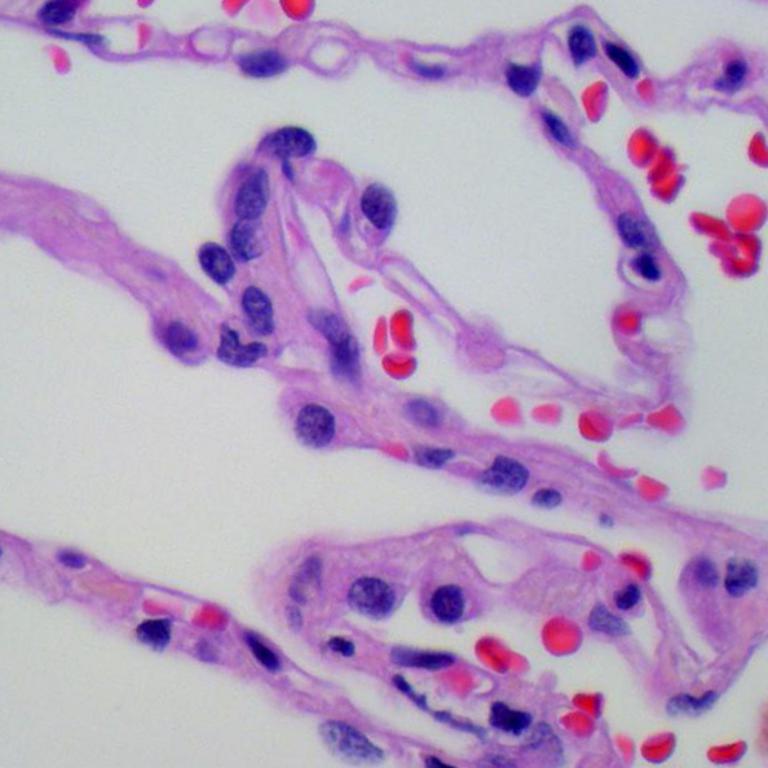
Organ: lung
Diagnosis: benign